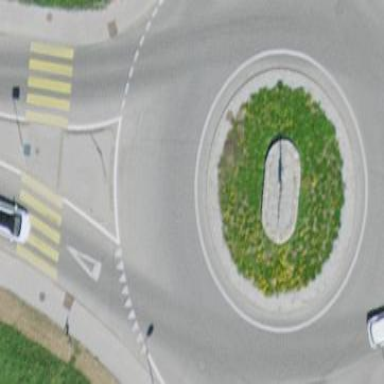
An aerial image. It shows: Primary highway intersecting roundabout.